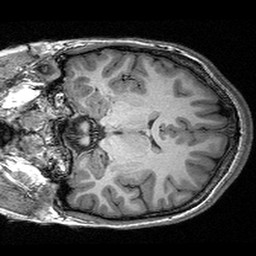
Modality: T1w
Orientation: coronal
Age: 21
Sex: female
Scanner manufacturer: siemens
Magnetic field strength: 3 T
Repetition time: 2.53 s
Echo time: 0.00309 s